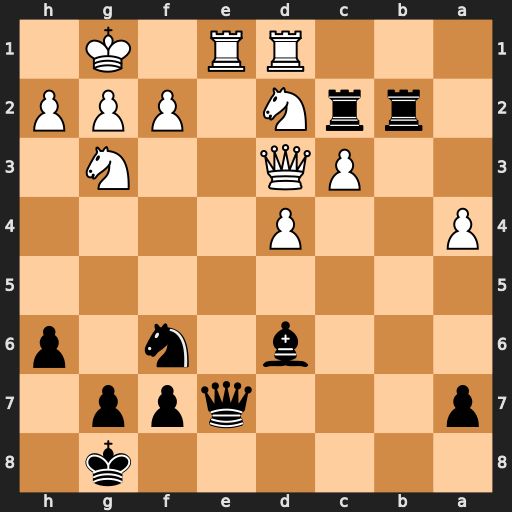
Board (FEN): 6k1/p3qpp1/3b1n1p/8/P2P4/2PQ2N1/1rrN1PPP/3RR1K1
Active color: b
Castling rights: -
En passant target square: -
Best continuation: Rxd2 Rxe7 Rxd3